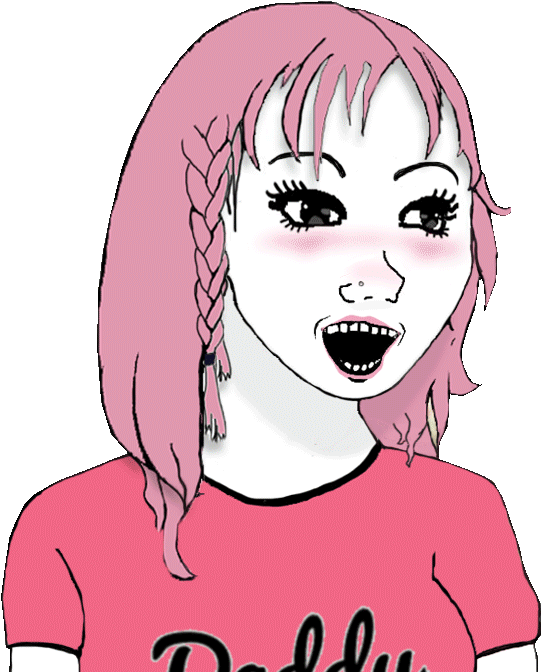
Label: 5_Daddys_Girl